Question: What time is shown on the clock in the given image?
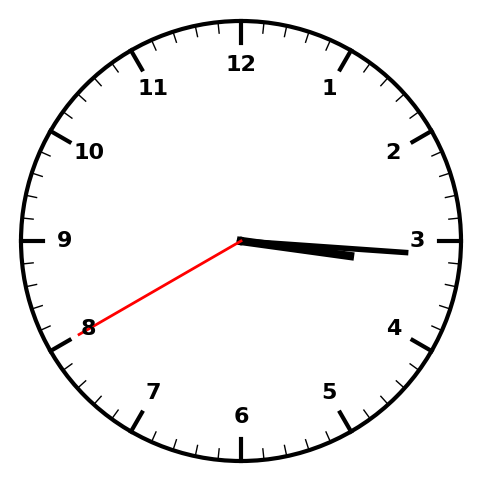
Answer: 03:15:40